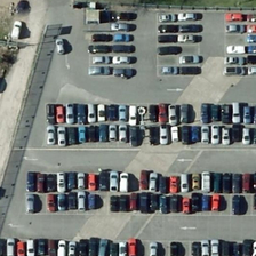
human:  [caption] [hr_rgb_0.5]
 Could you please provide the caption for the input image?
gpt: this parking lot is crammed with cars .

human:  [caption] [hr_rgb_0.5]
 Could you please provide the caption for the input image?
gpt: Cars are lined up in the parking lot.

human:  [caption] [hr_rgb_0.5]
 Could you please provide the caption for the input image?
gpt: The cars were parked side by side in the parking lot.

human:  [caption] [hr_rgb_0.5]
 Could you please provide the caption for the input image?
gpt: Four trains of cars stop at a rhombus parking lot.

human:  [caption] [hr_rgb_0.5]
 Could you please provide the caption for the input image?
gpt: Four rows of cars are parked in the diamond parking lot.